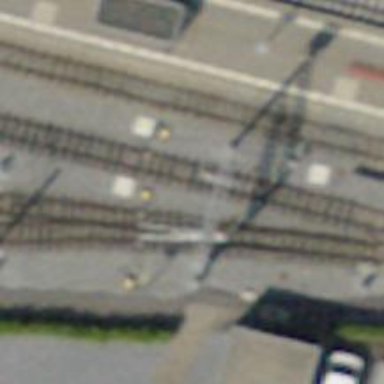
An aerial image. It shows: Narrow-gauge railway with electrified tracks using contact line. Located in service yard with one track.